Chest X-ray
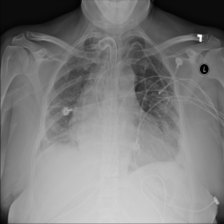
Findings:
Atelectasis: negative
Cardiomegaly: negative
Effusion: negative
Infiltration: negative
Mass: negative
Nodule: negative
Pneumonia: negative
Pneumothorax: negative
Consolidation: negative
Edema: negative
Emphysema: negative
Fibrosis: negative
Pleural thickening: negative
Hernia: negative